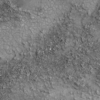
Label: not_dusty